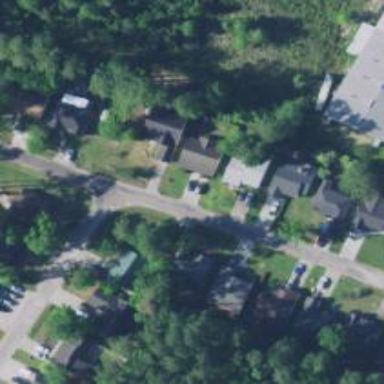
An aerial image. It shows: Neighborhood.